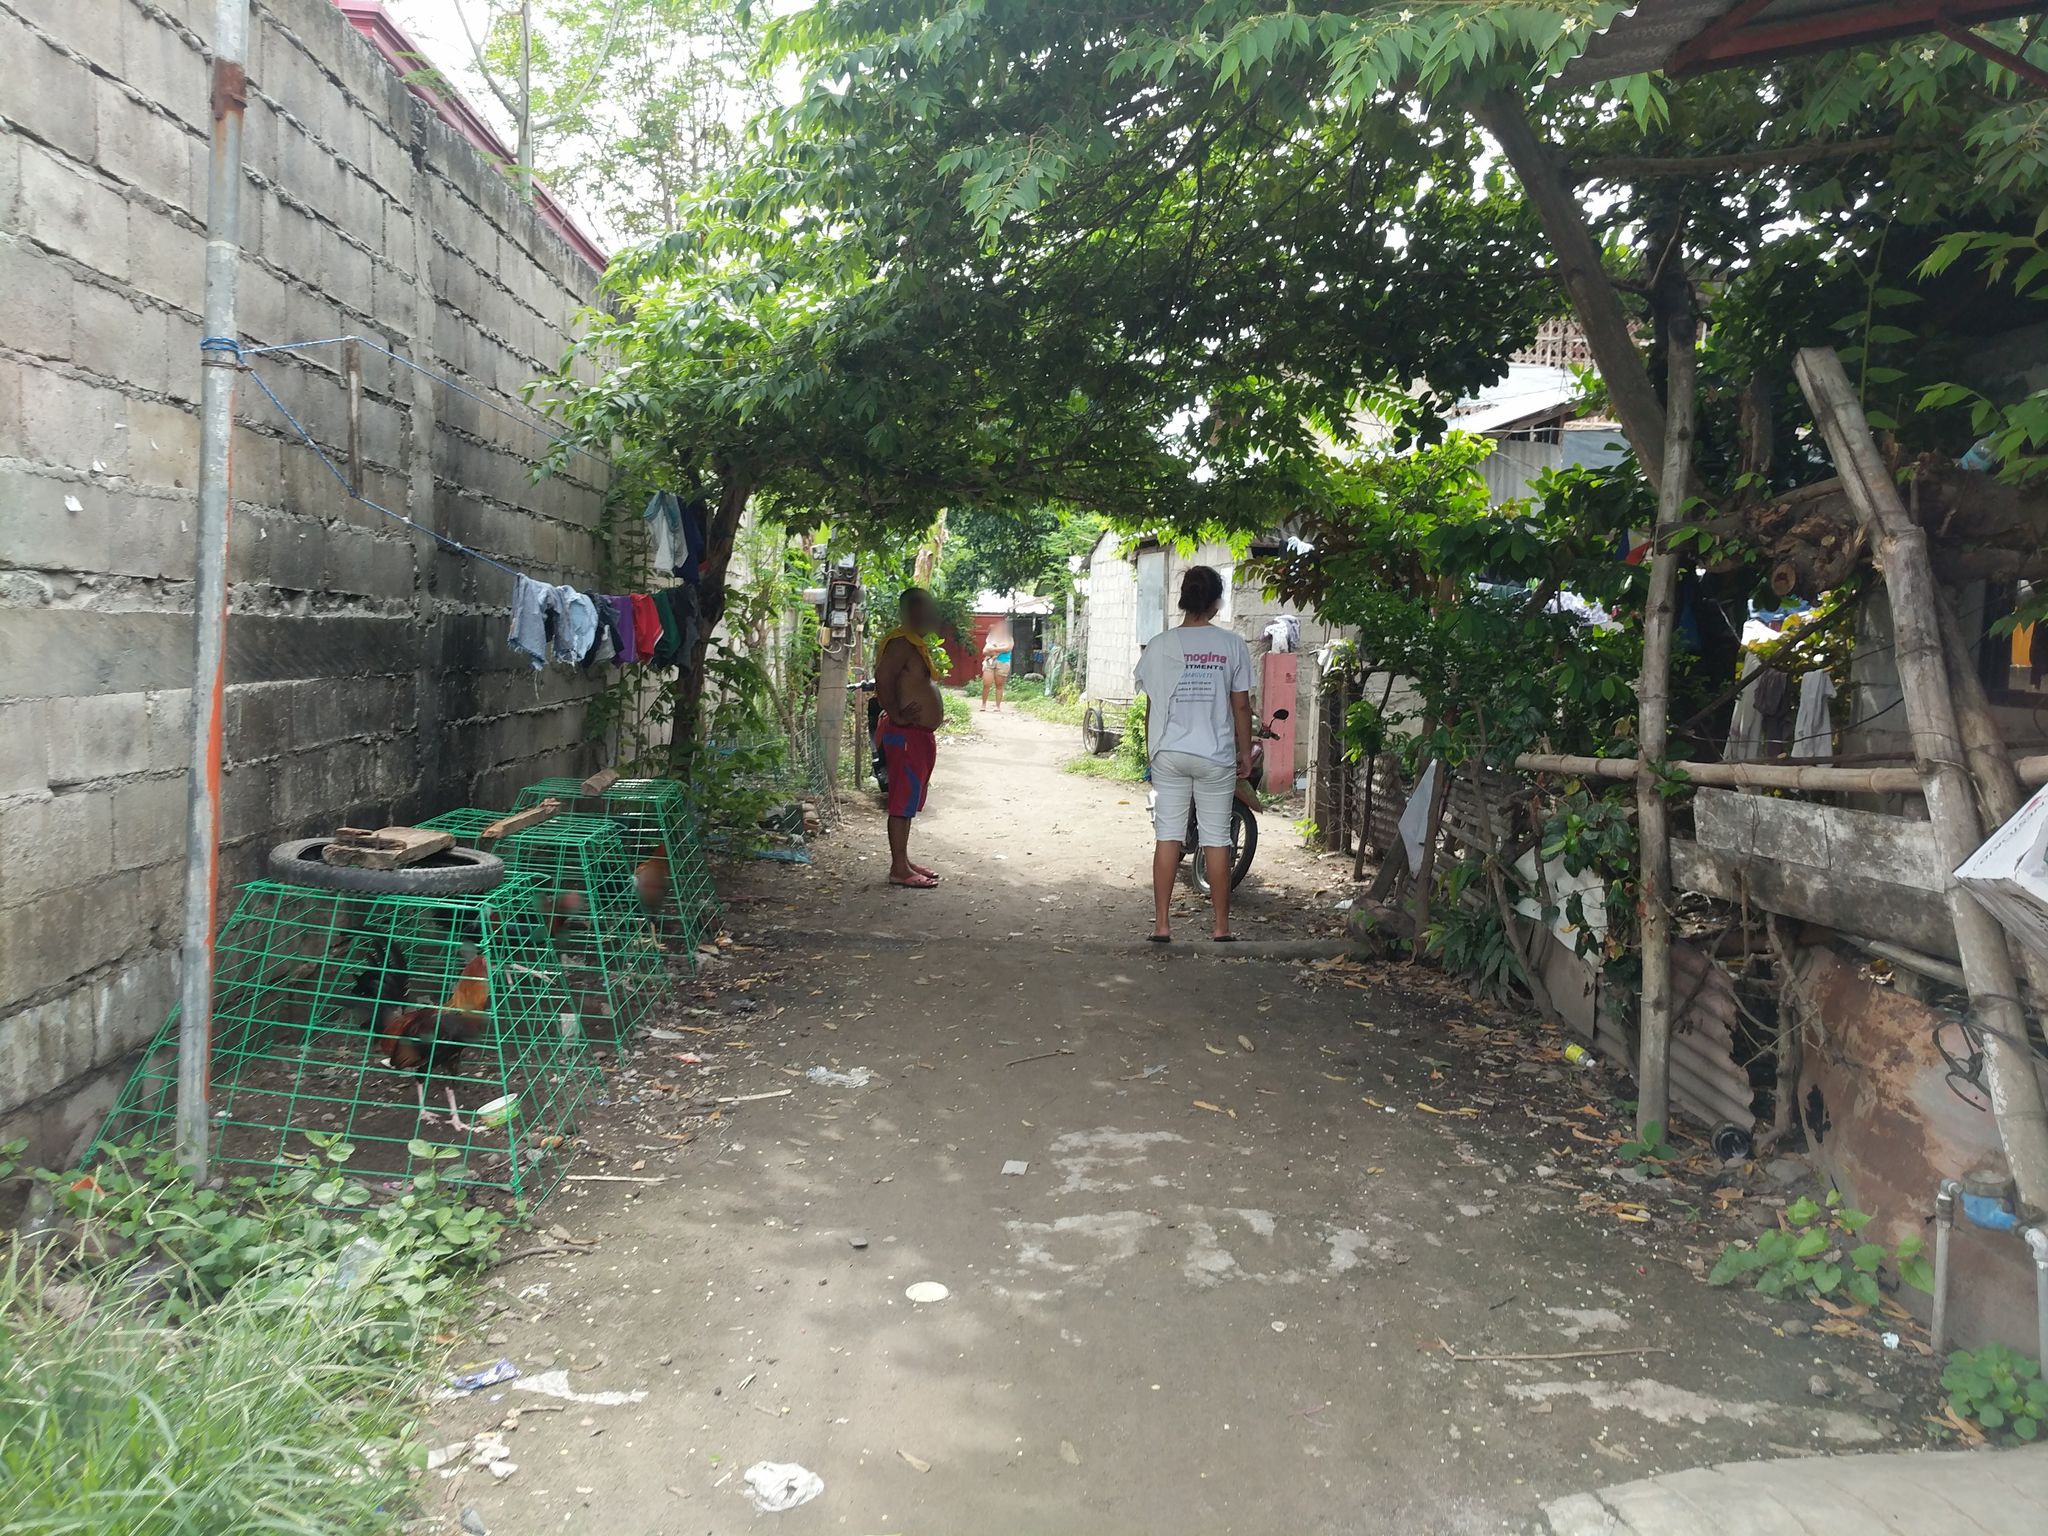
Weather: clear
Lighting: day
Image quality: good
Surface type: walking surface
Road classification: footway, residential, path
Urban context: urban centre
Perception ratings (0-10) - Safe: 4.58, Lively: 0.94, Beautiful: 3.06, Boring: 4.67, Depressing: 3.97, Wealthy: 1.54